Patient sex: F
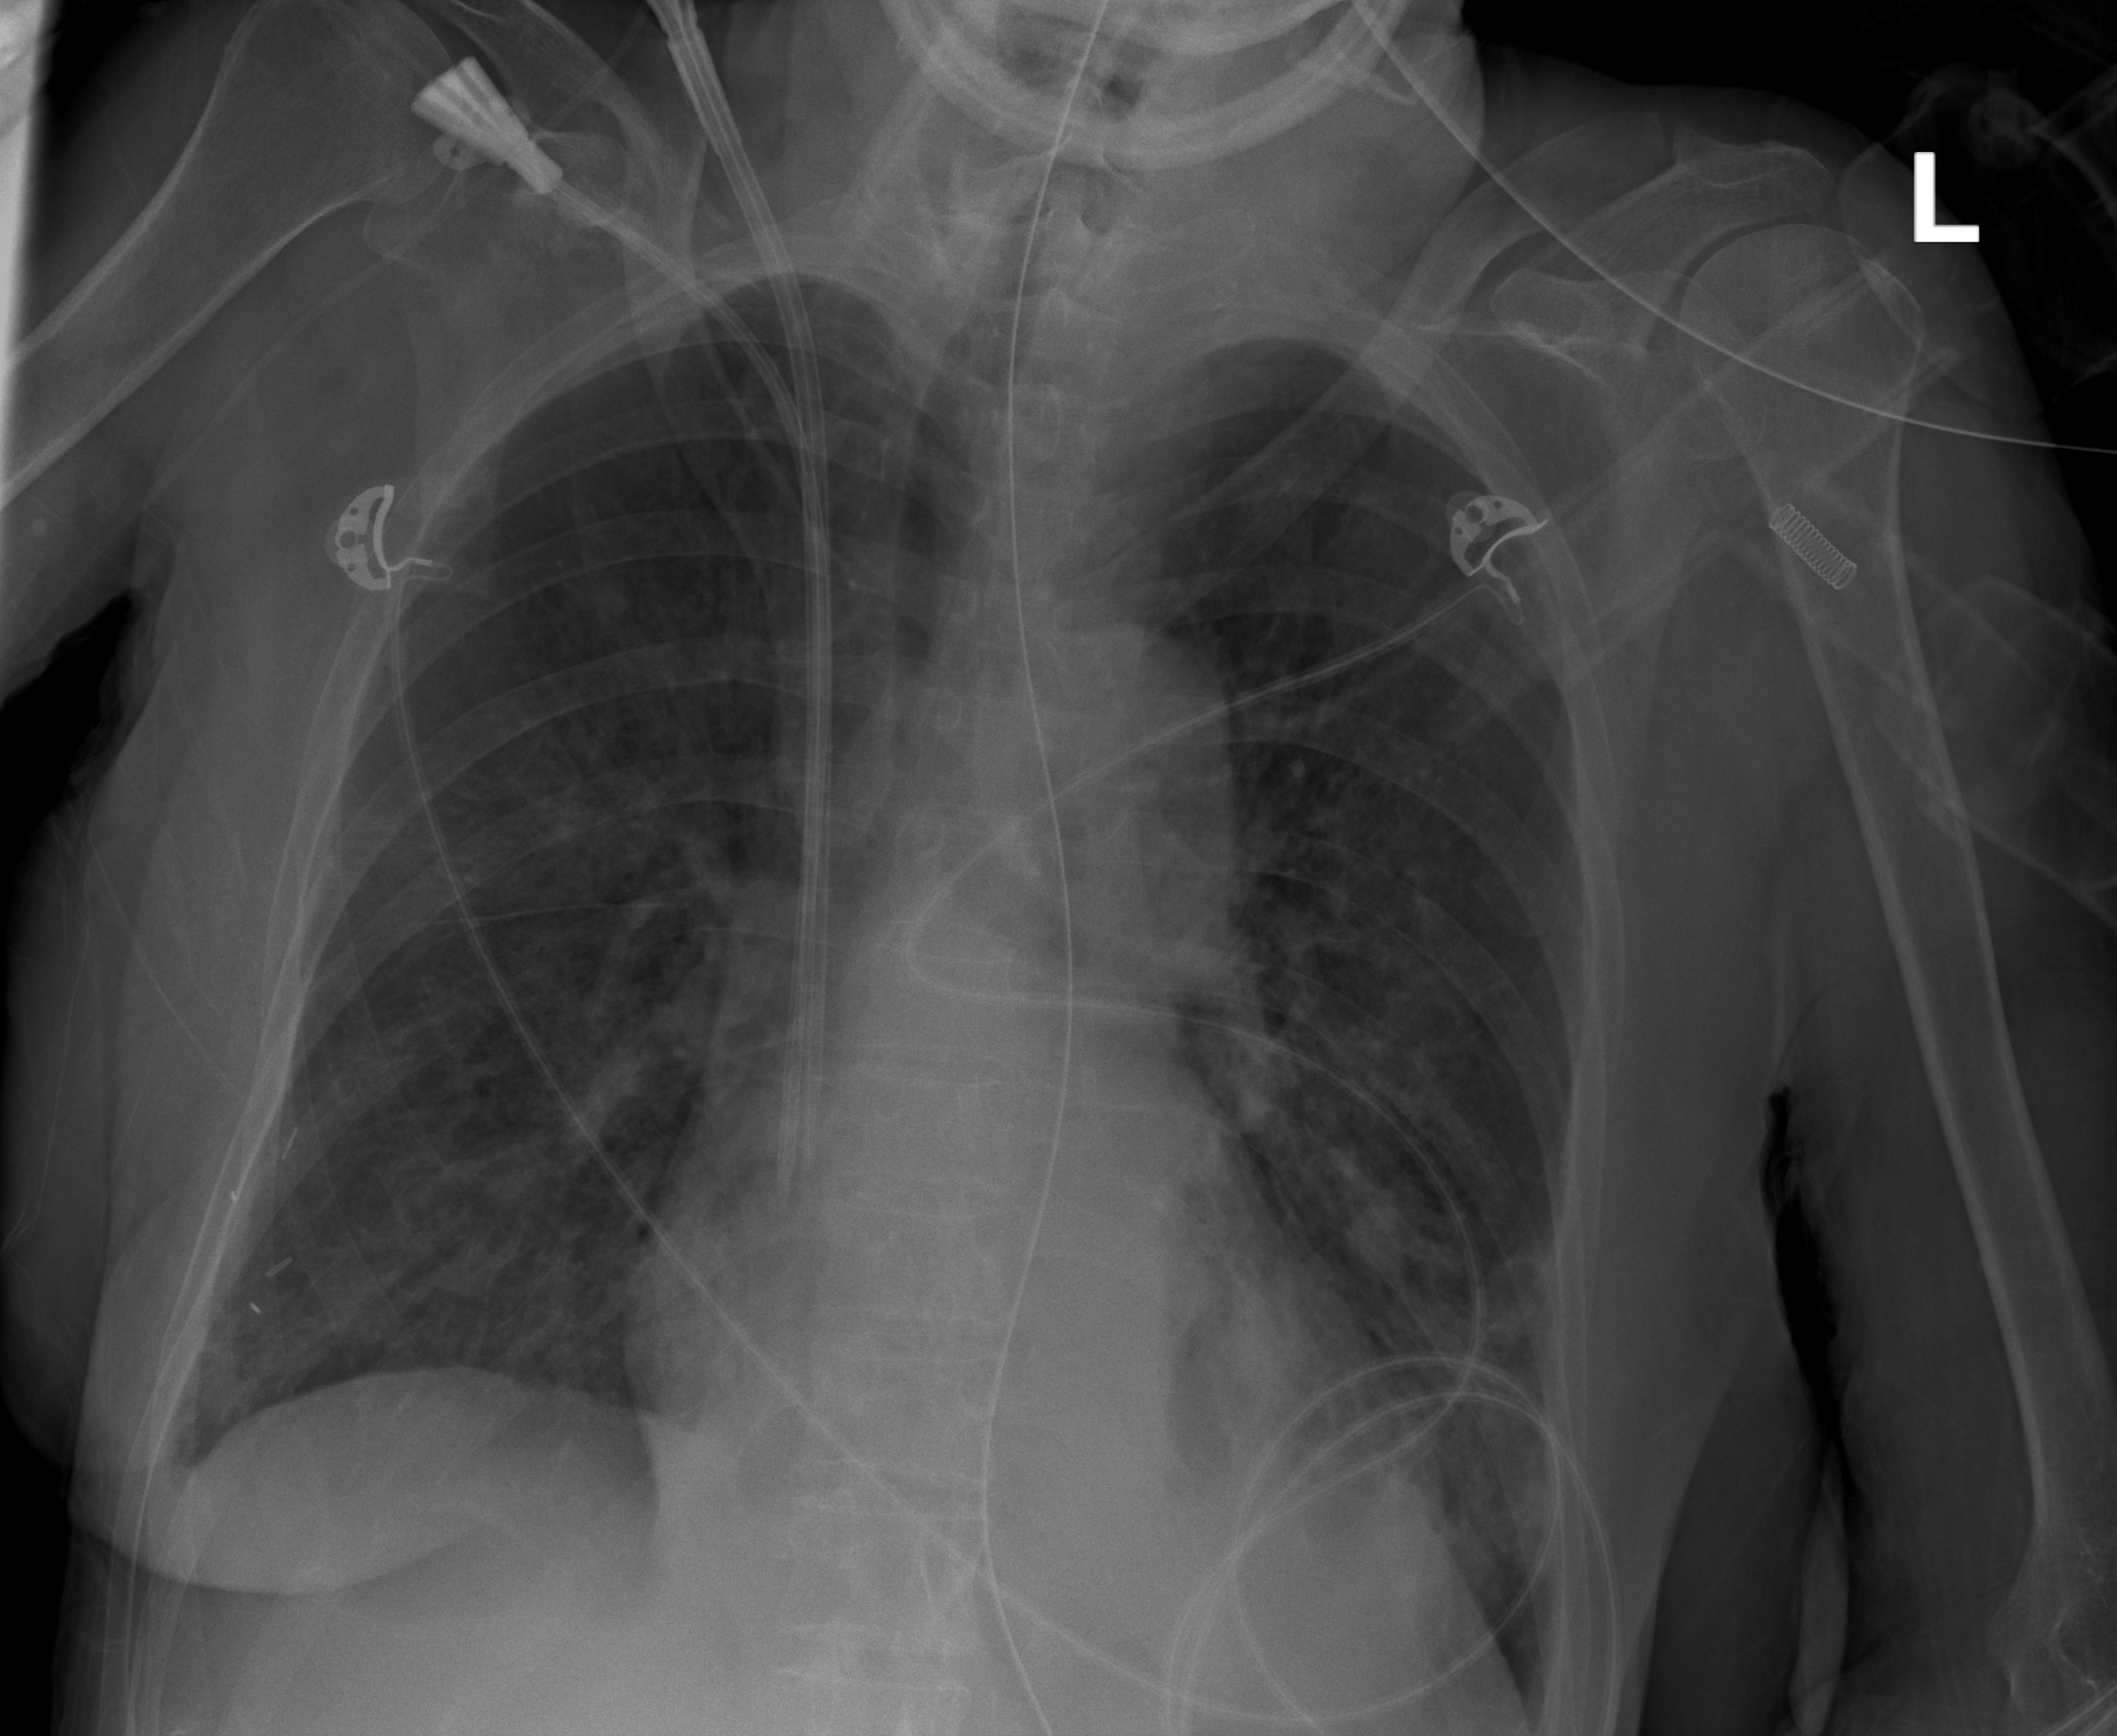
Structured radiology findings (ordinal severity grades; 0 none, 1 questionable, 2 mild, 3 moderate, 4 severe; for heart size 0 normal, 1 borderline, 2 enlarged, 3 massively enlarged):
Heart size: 1
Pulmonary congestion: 0
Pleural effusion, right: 2
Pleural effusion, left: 2
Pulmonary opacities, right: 2
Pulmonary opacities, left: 2
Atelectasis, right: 2
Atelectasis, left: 2